Aerial crown-view tile of a tropical tree (Barro Colorado Island, Panama), acquired 20240918:
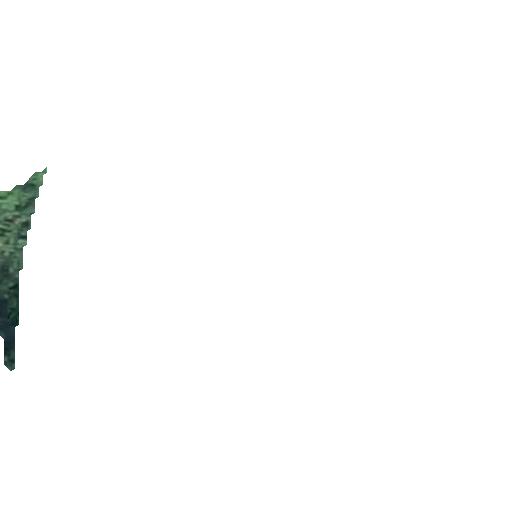
Species: Prioria copaifera
GBIF accepted scientific name: Prioria copaifera
Crown area: 281.015 m²